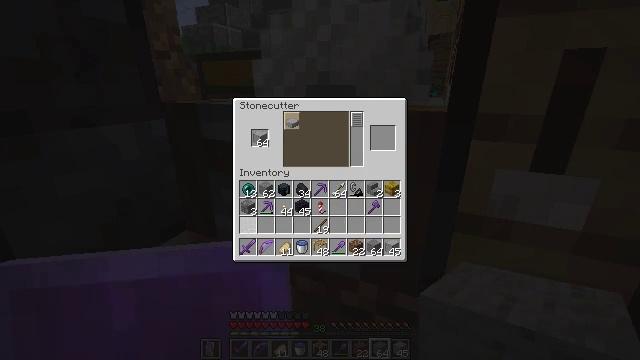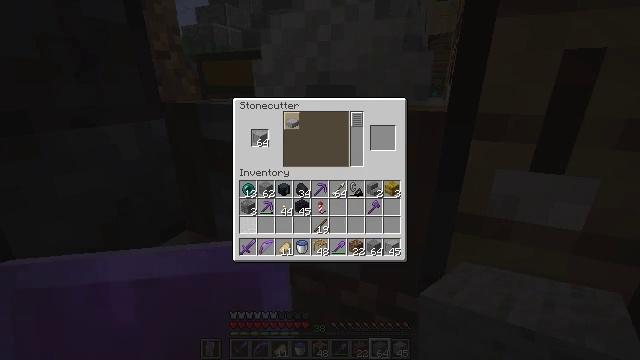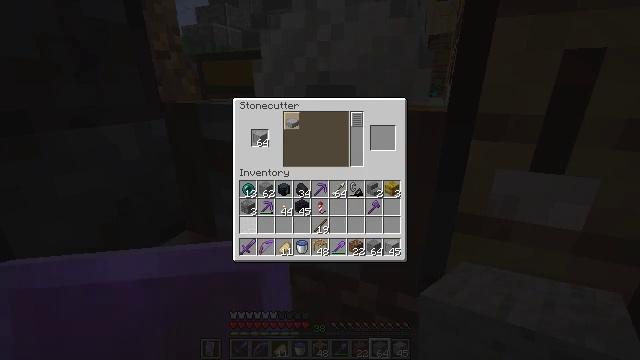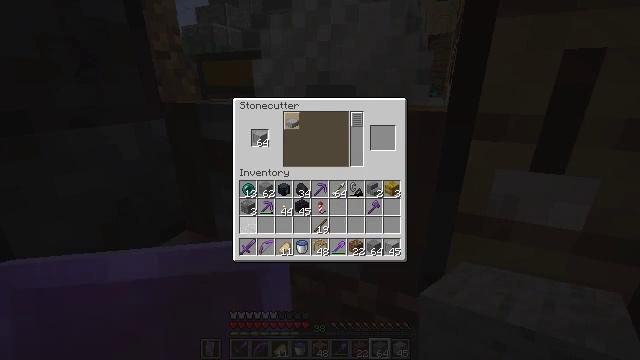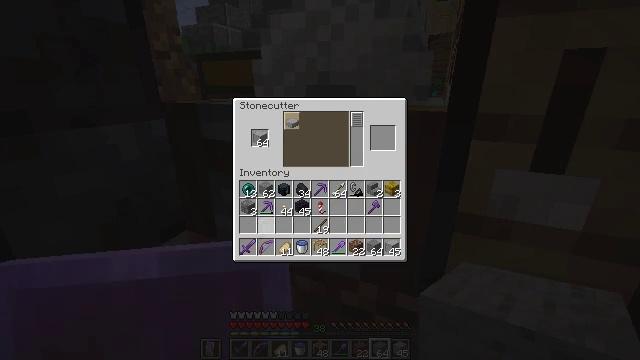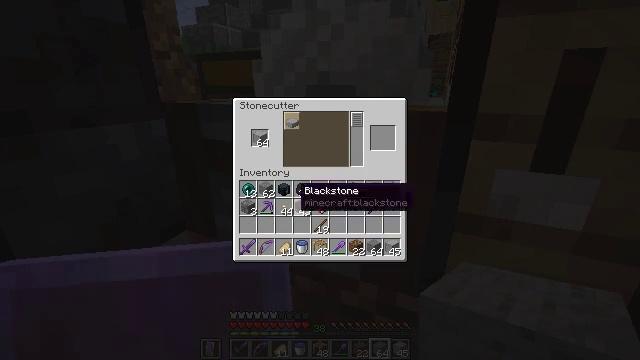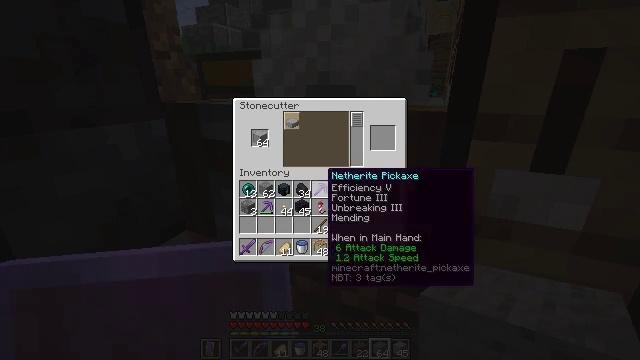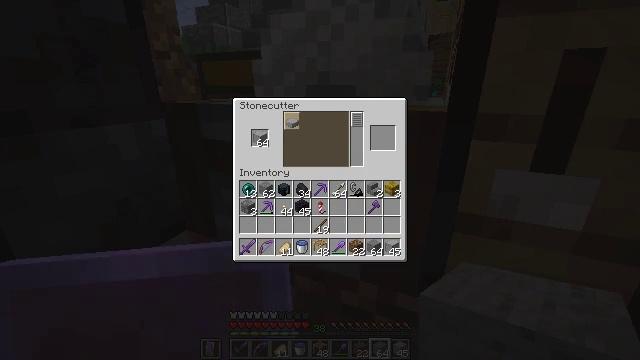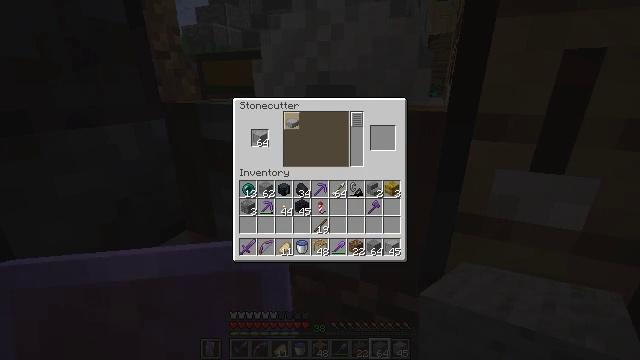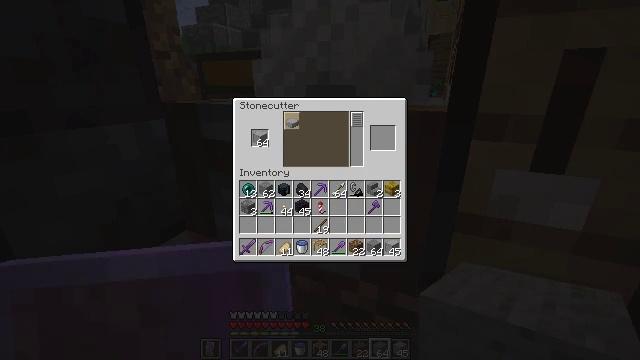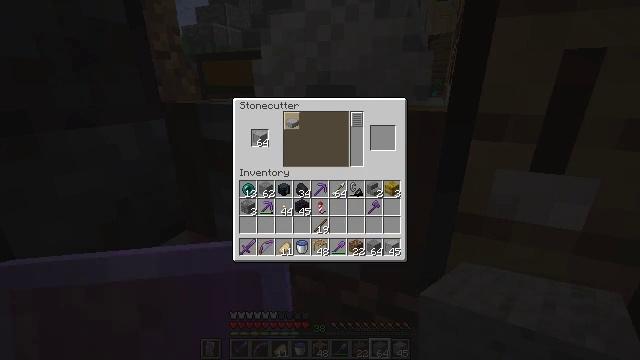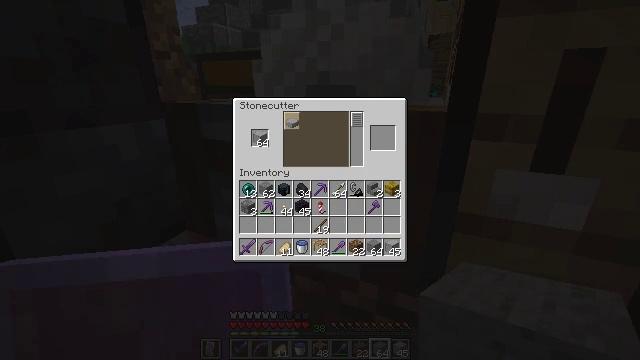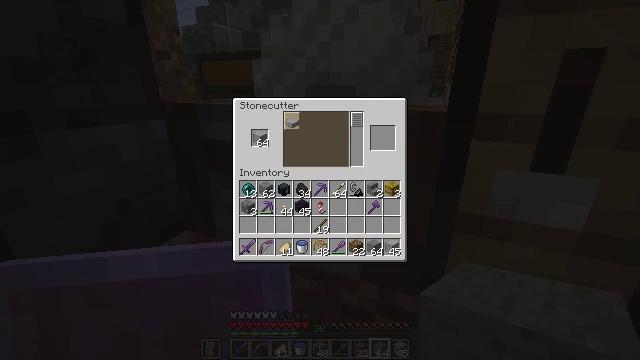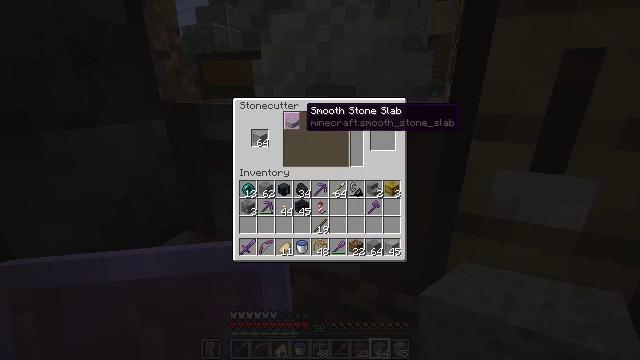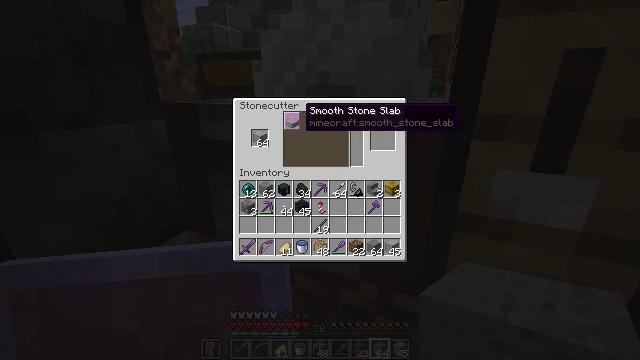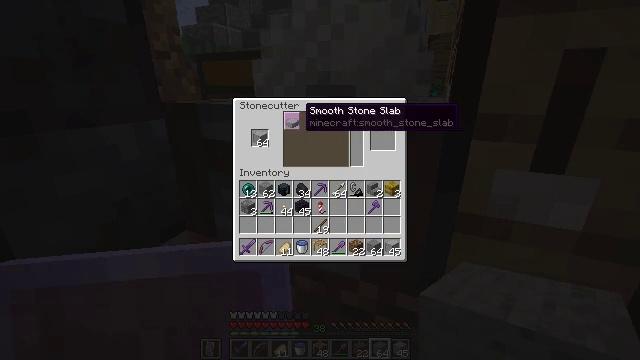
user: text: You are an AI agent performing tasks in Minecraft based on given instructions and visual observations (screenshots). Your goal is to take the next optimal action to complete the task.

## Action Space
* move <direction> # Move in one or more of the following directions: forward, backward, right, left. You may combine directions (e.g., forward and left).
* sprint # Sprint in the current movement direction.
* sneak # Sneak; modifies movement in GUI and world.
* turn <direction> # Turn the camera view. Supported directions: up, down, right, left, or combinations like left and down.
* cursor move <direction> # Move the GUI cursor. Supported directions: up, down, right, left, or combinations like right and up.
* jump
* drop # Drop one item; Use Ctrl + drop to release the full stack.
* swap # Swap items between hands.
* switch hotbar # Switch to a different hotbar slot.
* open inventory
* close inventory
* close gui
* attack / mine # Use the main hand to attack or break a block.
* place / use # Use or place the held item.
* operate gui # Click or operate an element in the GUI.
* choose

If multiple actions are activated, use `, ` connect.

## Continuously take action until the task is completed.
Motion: motion action
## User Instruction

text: Make a smooth stone slab using the crafting table.
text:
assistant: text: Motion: sneak, attack / mine
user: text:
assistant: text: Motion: sneak, attack / mine
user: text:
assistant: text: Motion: sneak
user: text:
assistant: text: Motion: sneak, turn right
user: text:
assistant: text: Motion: turn right and up
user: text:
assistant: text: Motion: turn right and up
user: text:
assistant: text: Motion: turn right and up
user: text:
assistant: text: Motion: turn up
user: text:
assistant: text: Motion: turn up
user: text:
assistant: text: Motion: turn left and up
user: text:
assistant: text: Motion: turn left and up
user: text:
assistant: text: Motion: no_op
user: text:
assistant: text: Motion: turn left
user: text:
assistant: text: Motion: no_op
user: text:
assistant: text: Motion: no_op
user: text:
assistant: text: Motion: no_op
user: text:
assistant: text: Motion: no_op
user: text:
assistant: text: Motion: no_op
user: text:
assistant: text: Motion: no_op
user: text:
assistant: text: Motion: attack / mine
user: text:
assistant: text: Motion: attack / mine
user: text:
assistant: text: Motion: attack / mine
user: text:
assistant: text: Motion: no_op
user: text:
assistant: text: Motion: turn right
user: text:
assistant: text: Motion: turn right
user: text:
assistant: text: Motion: turn right
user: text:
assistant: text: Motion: turn right and down
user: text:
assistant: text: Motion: turn right
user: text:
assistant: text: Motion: no_op
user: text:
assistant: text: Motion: no_op